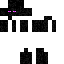
A female skeleton skin with dark skin, wearing brown bald dressed in a black hoodie and black pants, featuring a closed mouth.